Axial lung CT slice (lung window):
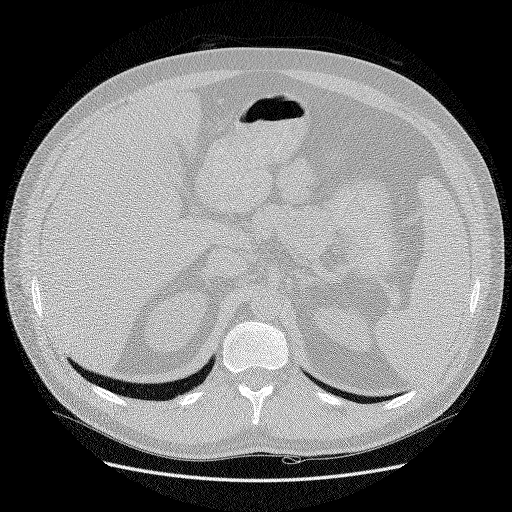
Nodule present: no